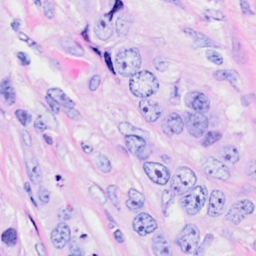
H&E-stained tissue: Breast